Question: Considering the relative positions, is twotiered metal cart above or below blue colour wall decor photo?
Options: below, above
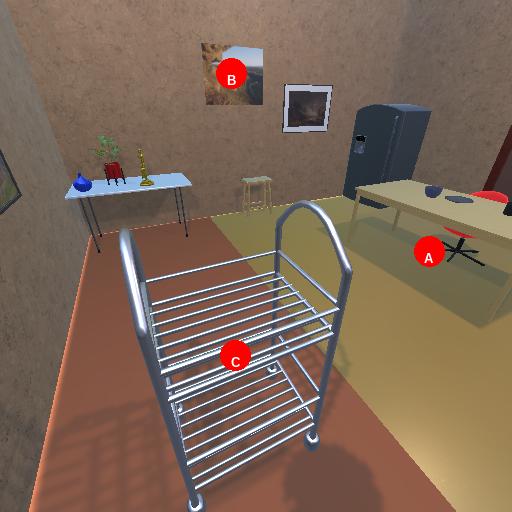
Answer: below